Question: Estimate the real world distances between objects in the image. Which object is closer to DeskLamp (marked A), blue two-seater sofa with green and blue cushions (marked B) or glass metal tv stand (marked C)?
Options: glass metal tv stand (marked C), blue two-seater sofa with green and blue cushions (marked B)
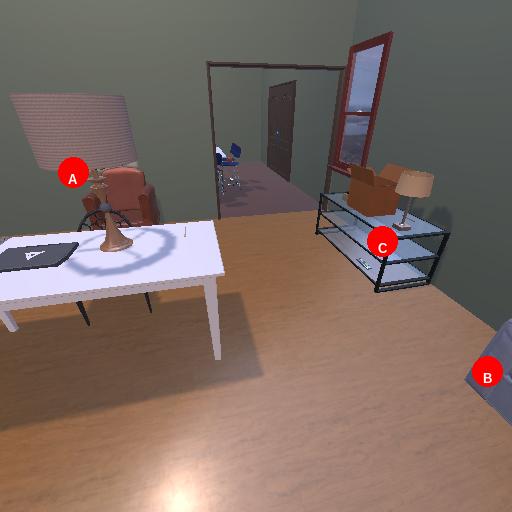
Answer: glass metal tv stand (marked C)